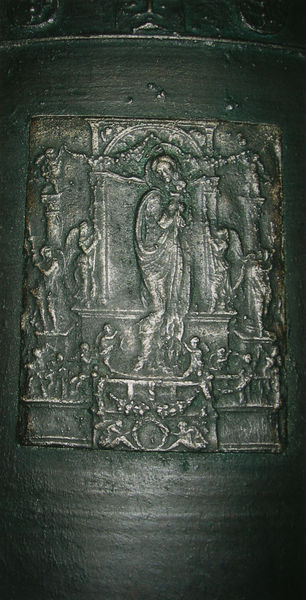
Titel: Basrelief
Künstler: Giovanni da Pisa
Standort: Stenico
Institution: Castello
Schlagwörter: dunkel, flügel, kopf, mann, schatten, umhang, weiß, grün, menschen, ausschnitt, bewegung, blumen, frau, grau, hell, licht, männer, schwarz, säule, säulen, ornament, architektur, arm, falten, silber, sockel, stehen, stein, gewand, mantel, kind, mutter, blatt, girlande, kamin, kinder, ofen, rund, engel, garten, putte, ranken, relief, bogen, stab, klein, türe, baby, figuren, rundbogen, thron, tafel, detail, glanz, metall, stufe, stufen, bronze, faltenwurf, platte, podest, abbild, tor, foto, fotografie, photographie, symetrie, eisen, arkade, deckel, gefäß, messing, gewölbe, medaillon, kreuz, rechteck, torbogen, kegel, stich, kupfer, schwert, kachel, kranz, altar, intarsie, girlanden, photo, halbrund, seitenblick, heiligenschein, glocke, nimbus, farbfoto, christus, jesus, jesus christus, christlich, baldachin, heiliger, viereckig, heilige, kränze, fresko, femme, heilig, putten, maria, madonna, anbetung, guss, fotographie, erzengel, putti, schrein, urne, christentum, fresco, abguß, rillen, toge, gegossen, bronzeguss, relieff, triumphbogen, photografie, podeste, tabernakel, epitaph, säulem, maria mit kind, gartentor, christ, sculpture, leger, frühchristlich, metallen, bronzen, gottes, bas relief, untertanen, heilige maria, danse, mantelmadonna, bronzefarben, heilige maris, heiligenschei, puttum, puttus, métal, cérémonie, danseur, cuivre, ndmaria, apogée, kte